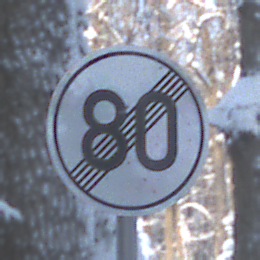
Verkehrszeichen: EndeGeschwindigkeit80
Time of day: MorningAfternoon
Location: Outdoor (Nature)
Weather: Clear
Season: Winter
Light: Natural